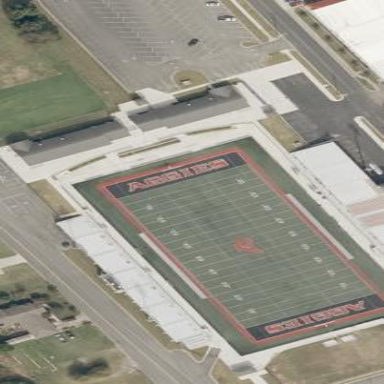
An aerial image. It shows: American football pitch.